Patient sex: F
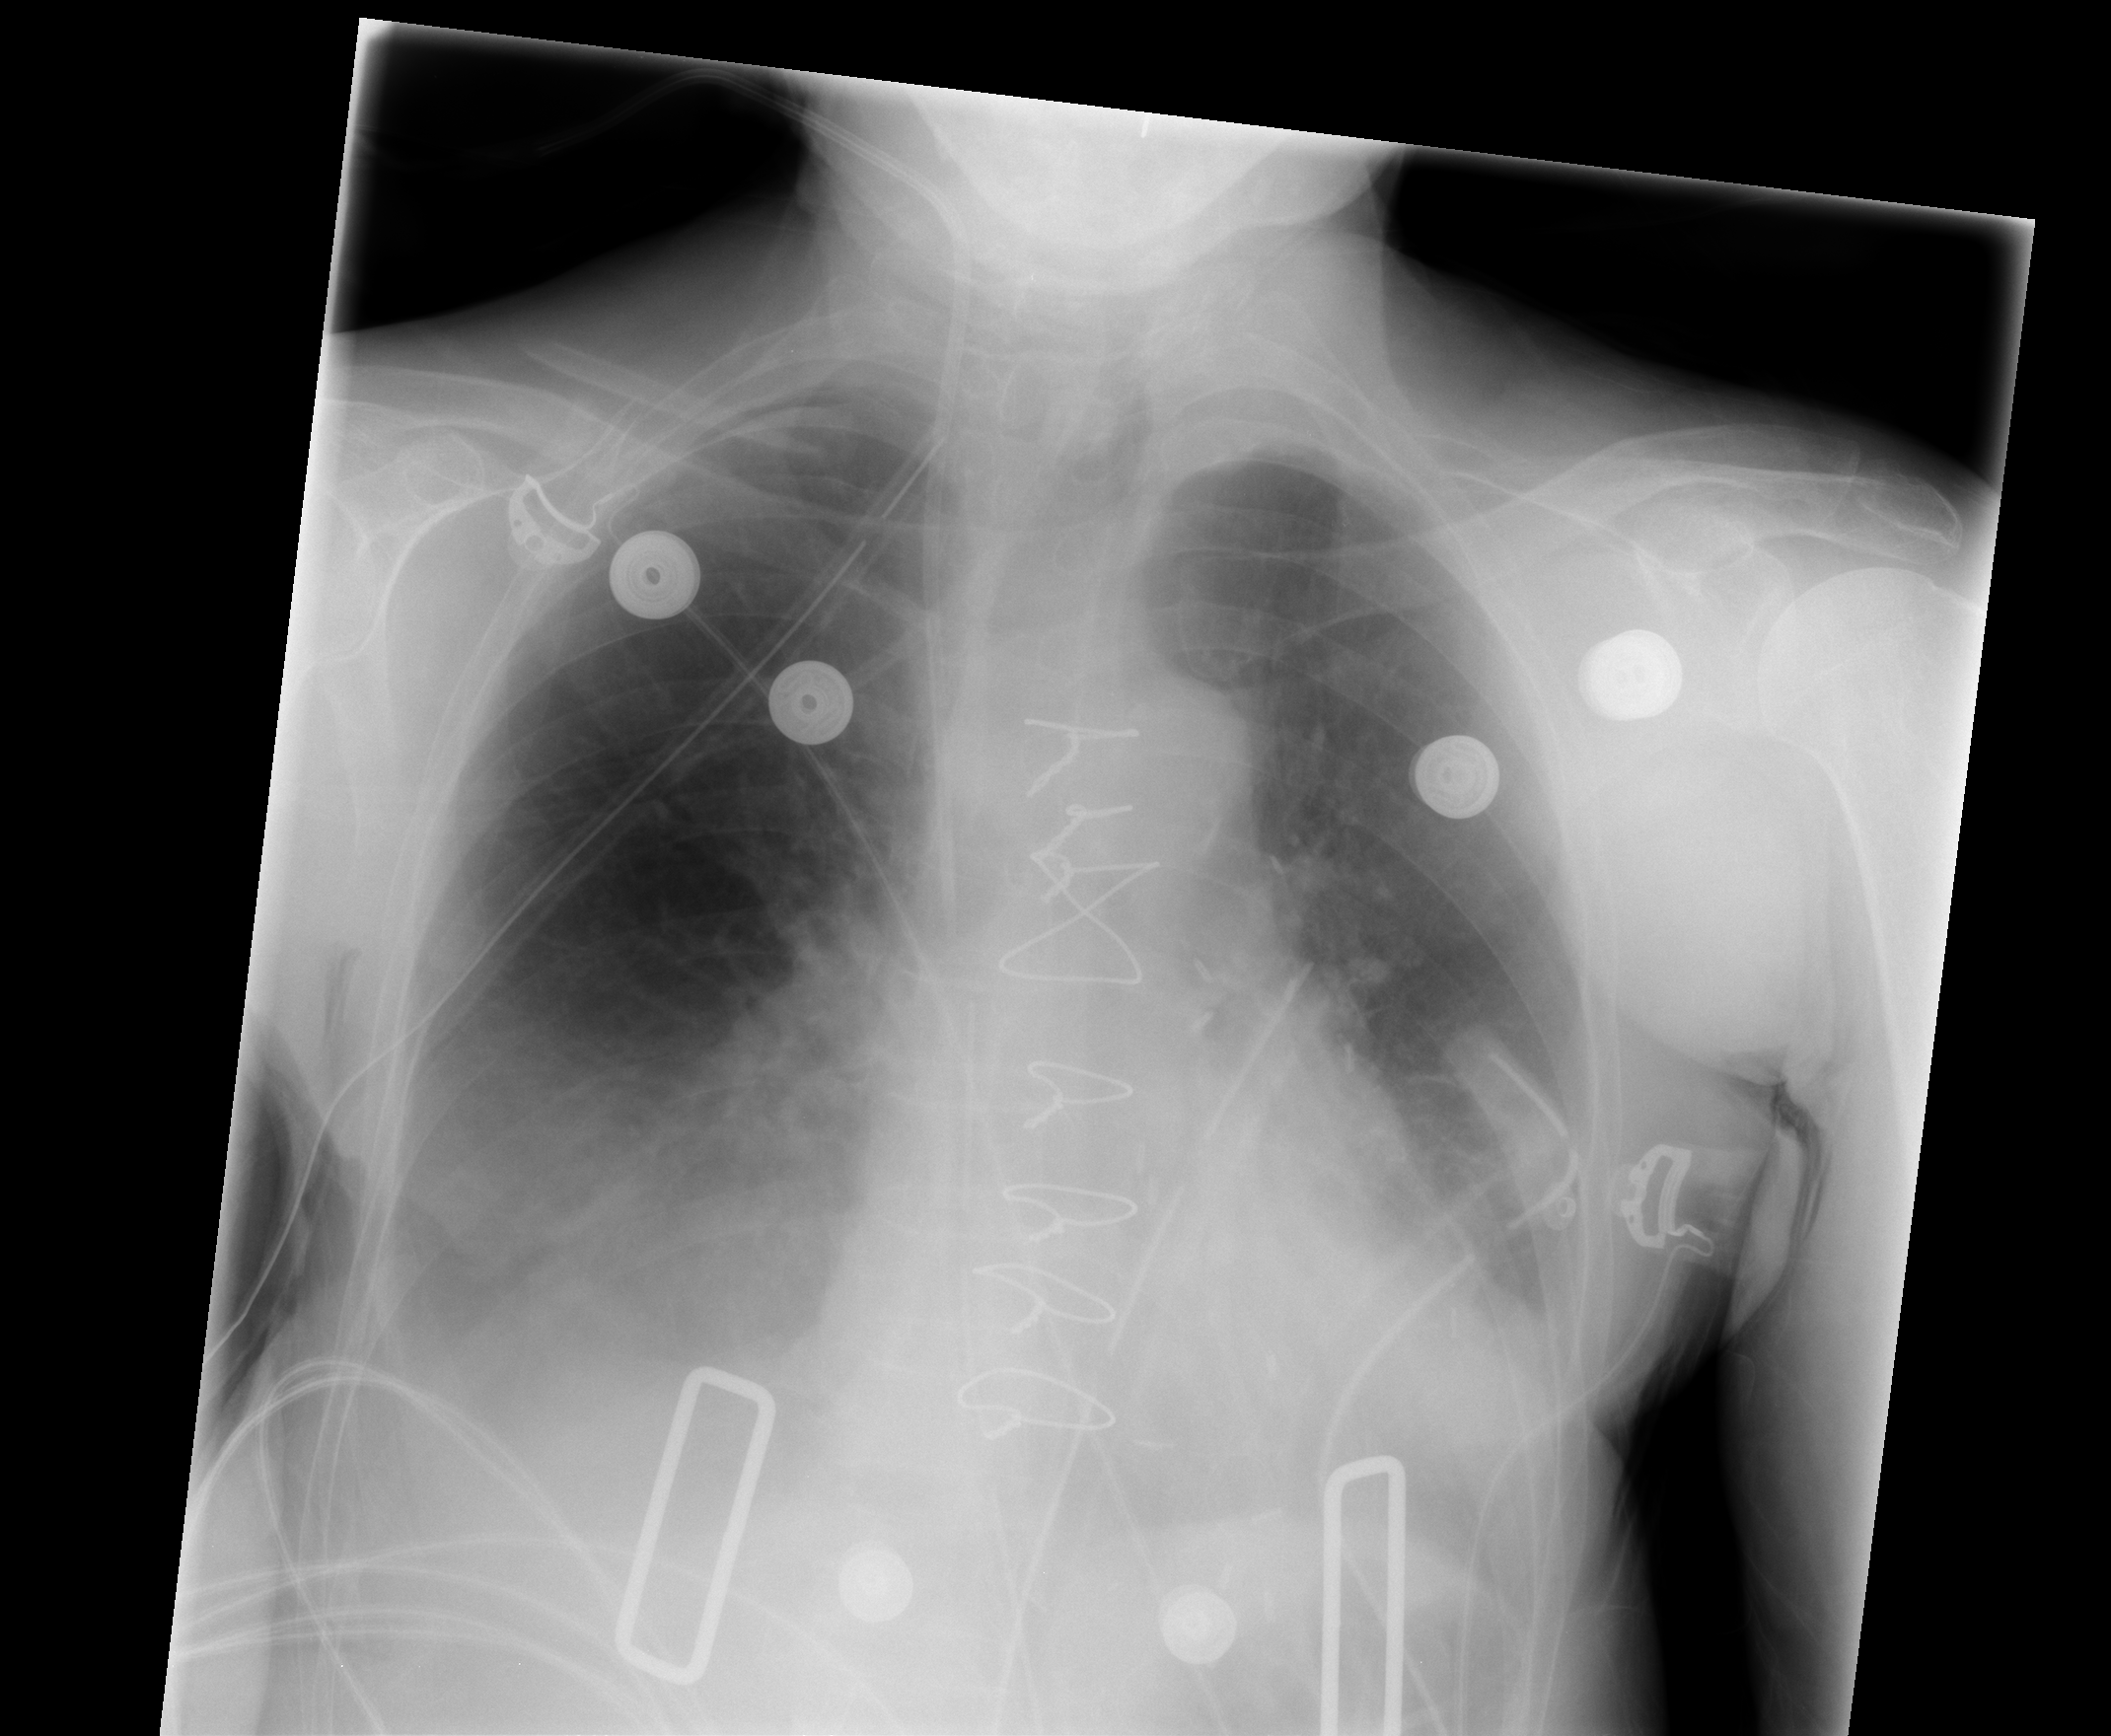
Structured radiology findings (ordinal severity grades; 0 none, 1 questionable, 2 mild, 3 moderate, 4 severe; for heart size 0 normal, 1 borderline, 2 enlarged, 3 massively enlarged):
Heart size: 0
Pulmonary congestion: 0
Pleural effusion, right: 1
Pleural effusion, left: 2
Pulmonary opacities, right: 2
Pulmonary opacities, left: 0
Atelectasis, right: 2
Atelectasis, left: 2